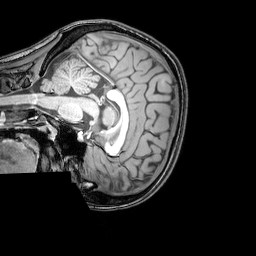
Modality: T1w
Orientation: sagittal
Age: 23
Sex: female
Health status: healthy
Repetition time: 0.081 s
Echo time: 0.037 s